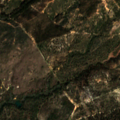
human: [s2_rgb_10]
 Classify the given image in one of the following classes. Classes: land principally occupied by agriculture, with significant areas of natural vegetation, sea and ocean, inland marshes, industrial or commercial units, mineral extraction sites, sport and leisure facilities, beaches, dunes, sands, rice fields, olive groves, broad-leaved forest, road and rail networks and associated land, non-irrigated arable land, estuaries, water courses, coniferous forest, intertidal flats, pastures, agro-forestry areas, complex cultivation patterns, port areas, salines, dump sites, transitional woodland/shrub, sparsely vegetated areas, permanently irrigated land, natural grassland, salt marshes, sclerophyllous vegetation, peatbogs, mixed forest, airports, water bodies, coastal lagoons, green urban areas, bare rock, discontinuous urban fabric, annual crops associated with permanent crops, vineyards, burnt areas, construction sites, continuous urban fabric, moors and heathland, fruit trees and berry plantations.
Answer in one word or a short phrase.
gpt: pastures, land principally occupied by agriculture, with significant areas of natural vegetation, broad-leaved forest, transitional woodland/shrub